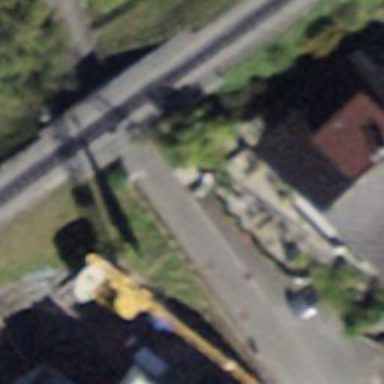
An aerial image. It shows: Residential road passing through tunnel.